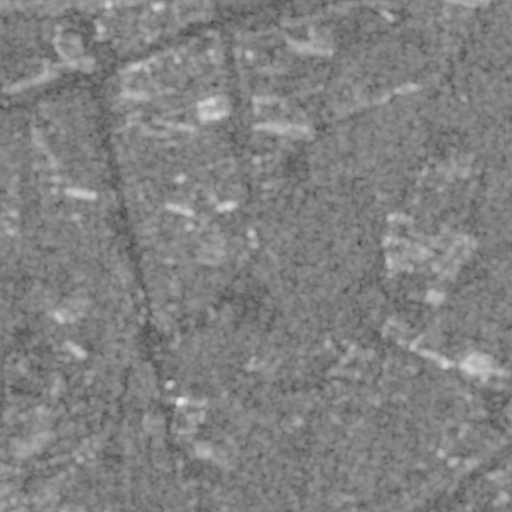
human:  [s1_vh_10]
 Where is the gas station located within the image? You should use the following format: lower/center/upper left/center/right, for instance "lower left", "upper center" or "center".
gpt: The gas station is located in the center right of the image.
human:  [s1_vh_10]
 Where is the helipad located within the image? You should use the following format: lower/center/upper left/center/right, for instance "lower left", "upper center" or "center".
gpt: The helipad is located in the upper center of the image.
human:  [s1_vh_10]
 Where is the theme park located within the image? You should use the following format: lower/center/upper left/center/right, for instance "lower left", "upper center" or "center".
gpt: The theme park is located in the lower right of the image.
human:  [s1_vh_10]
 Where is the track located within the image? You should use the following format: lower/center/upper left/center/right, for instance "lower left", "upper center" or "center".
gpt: There is no track in the image.

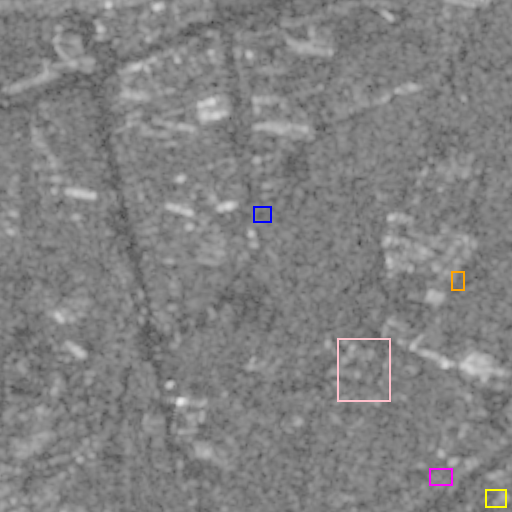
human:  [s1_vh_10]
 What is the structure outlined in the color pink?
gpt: The structure outlined in pink is a park.
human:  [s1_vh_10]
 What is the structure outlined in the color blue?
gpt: The structure outlined in blue is a parking lot.
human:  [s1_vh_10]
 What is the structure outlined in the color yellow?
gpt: The structure outlined in yellow is a power substation.
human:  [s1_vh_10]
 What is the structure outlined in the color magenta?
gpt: The structure outlined in magenta is a theme park.
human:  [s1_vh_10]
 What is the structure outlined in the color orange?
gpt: The structure outlined in orange is a track.
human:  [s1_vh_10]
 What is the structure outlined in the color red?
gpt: There is no red outline.